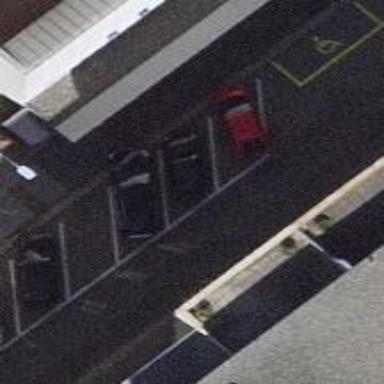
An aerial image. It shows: Parking area along the street side with diagonal orientation.